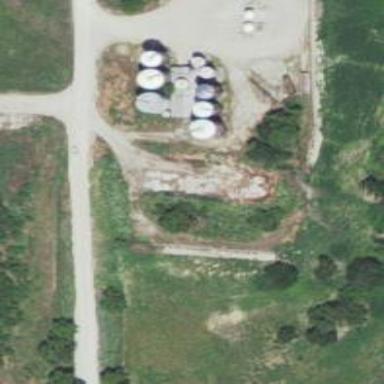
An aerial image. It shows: Silo.